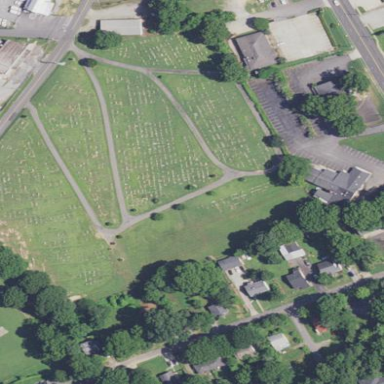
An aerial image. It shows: Cemetery.